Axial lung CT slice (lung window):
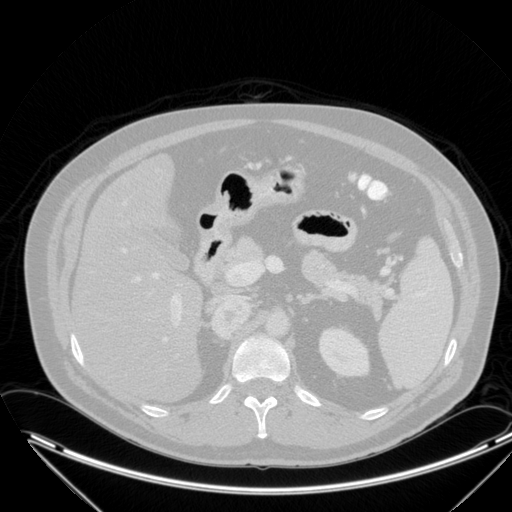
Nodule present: no